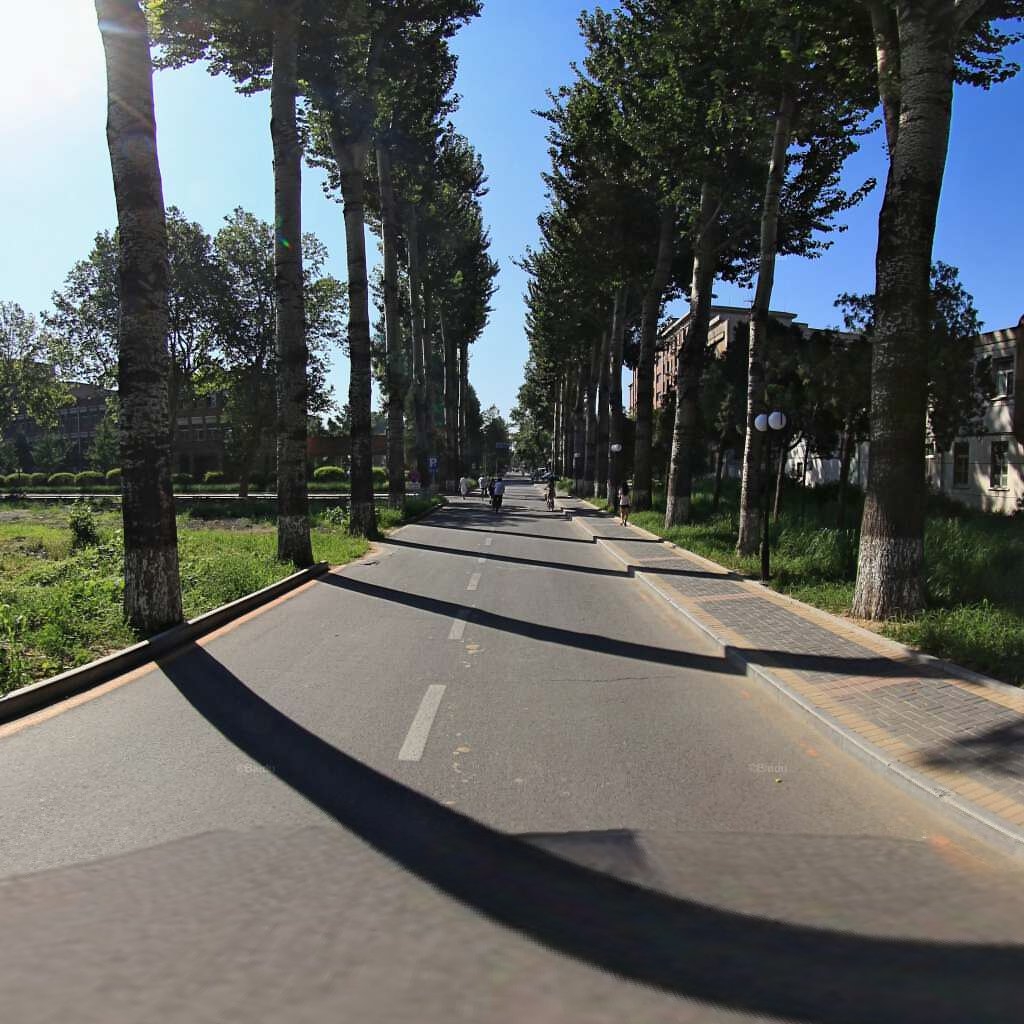
Region: Haidian
Road damage annotations: transverse crack